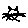
Label: cat